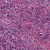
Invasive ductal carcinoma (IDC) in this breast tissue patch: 1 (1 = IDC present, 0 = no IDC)